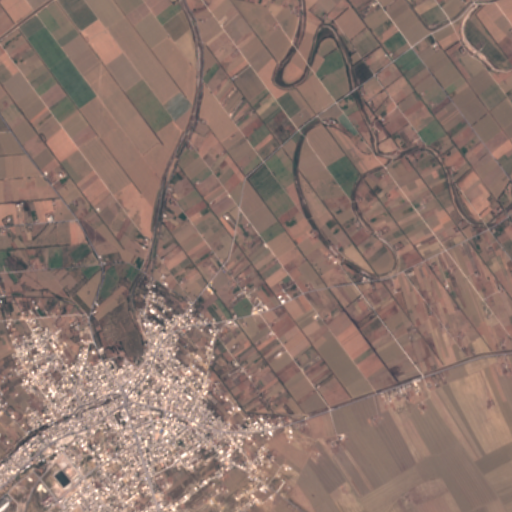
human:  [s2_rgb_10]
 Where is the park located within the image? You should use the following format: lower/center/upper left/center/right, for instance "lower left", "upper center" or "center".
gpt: The park is located in the lower left of the image.
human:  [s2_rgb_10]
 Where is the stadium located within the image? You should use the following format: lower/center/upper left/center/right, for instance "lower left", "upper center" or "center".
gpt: The stadium is located in the lower left of the image.
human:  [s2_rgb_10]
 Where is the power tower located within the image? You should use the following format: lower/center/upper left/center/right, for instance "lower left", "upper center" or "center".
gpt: There is no power tower in the image.